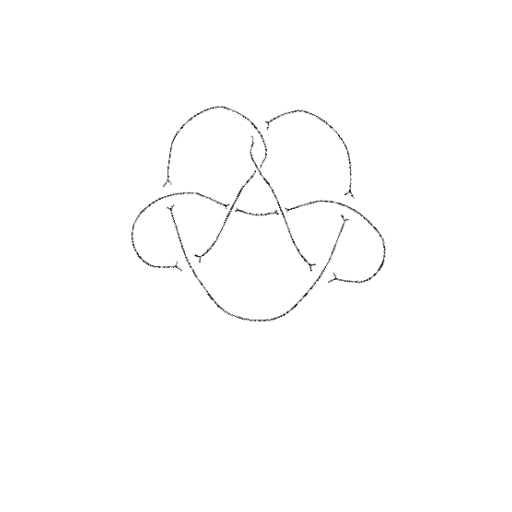
Crossing number: 8